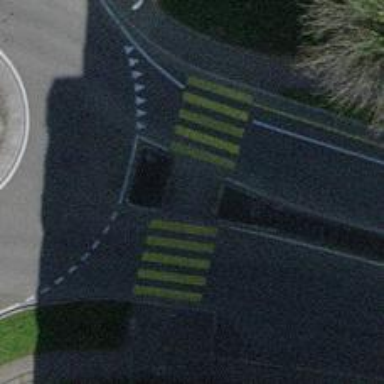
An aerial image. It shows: Marked footway with zebra crossing and crossing island. The surface of the footway is asphalt.